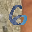
Label: 6